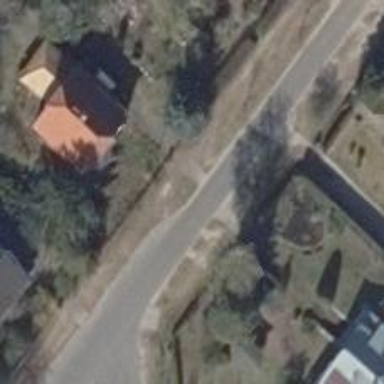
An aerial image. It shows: Footway along the road.